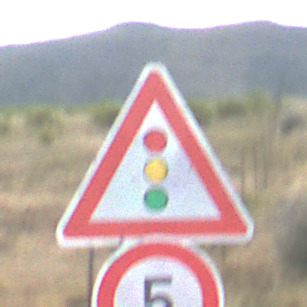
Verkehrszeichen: Lichtzeichenanlage
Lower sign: Geschwindigkeit5
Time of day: Midday
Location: Outdoor (Nature)
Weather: PartlyCloudy
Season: NotSpecified
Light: Natural